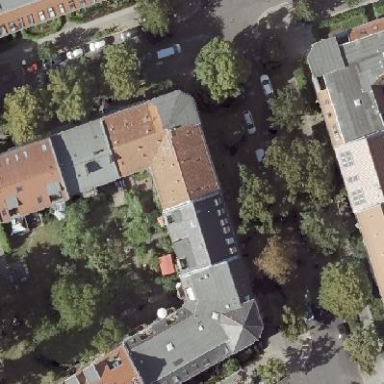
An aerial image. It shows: Hipped-roof building with apartments.